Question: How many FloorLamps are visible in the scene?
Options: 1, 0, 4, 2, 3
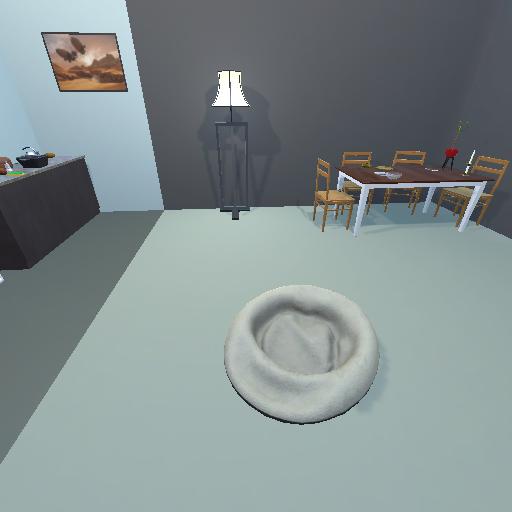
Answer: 1